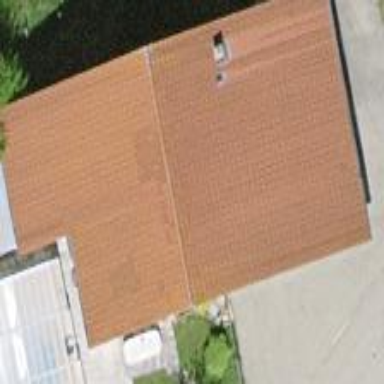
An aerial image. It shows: Building.